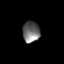
Tissue: prostate
Cell type: Epithelial cells
Senescence score: 0.3531
Nuclear area (px): 356
Mean DAPI intensity: 108.75